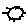
Label: sun